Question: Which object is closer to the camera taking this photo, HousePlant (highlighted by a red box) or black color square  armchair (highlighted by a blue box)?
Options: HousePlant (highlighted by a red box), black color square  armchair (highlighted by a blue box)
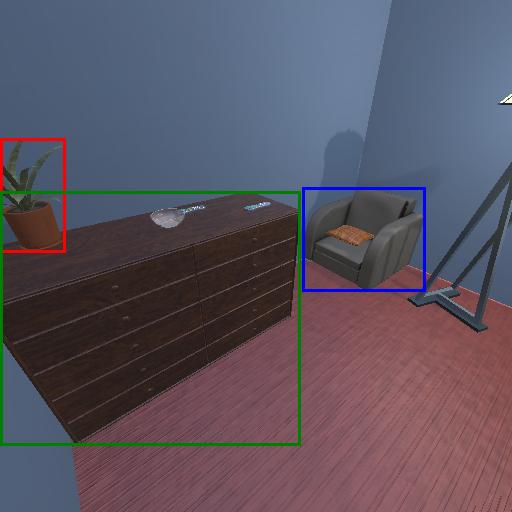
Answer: HousePlant (highlighted by a red box)